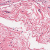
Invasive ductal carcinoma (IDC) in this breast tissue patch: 0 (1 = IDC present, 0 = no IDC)